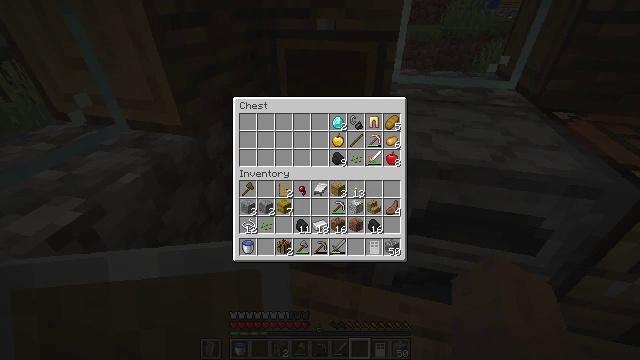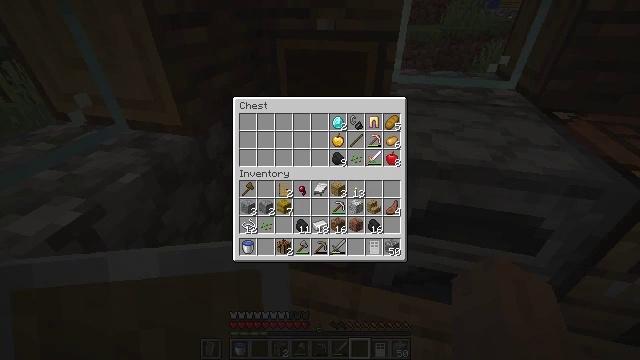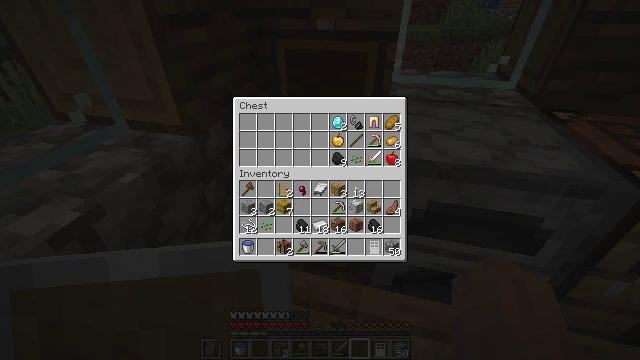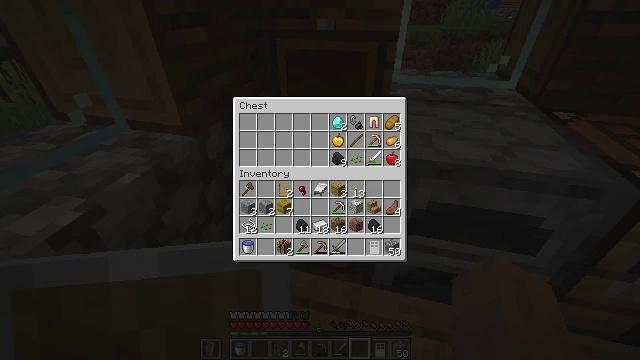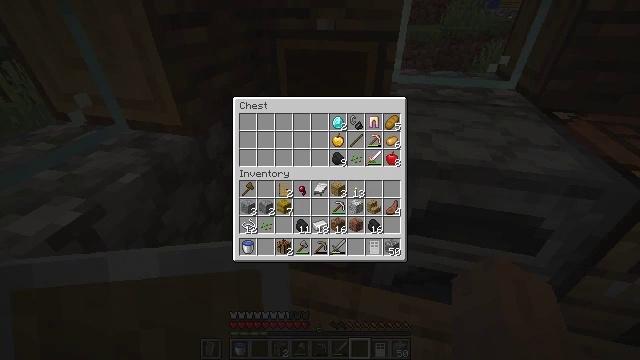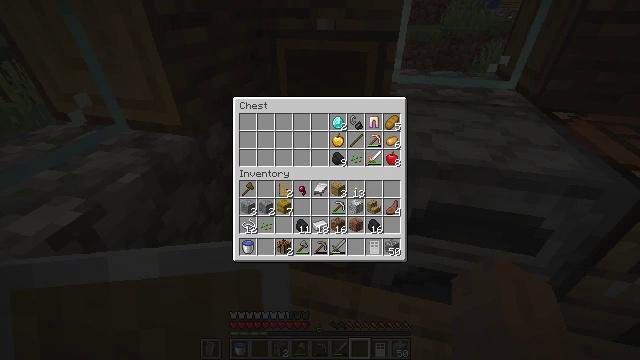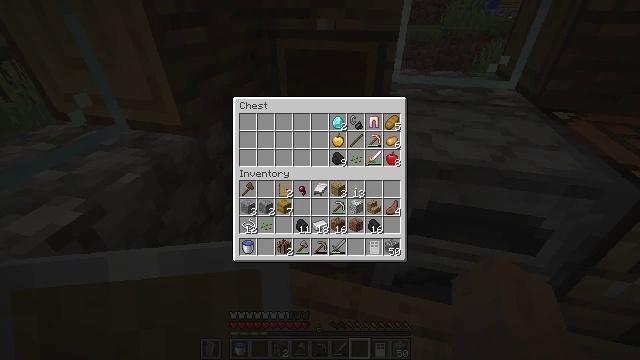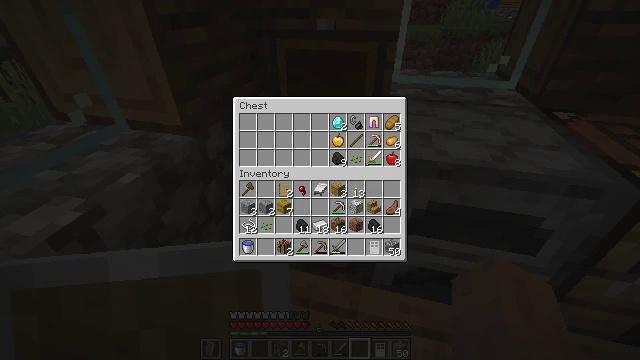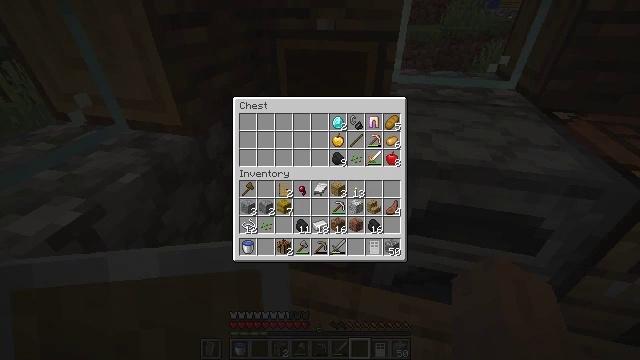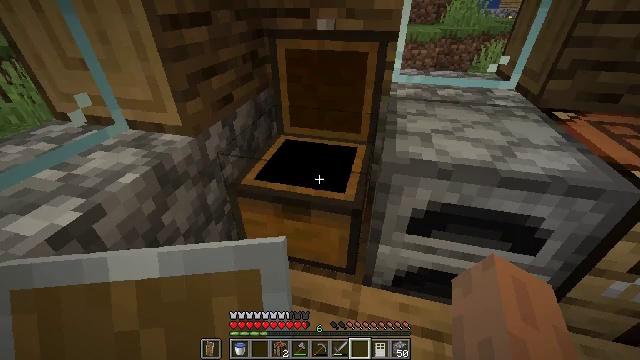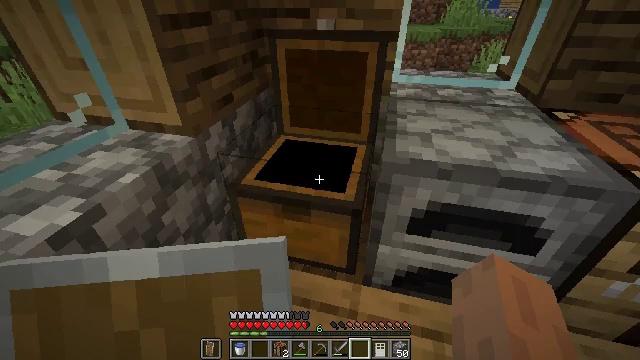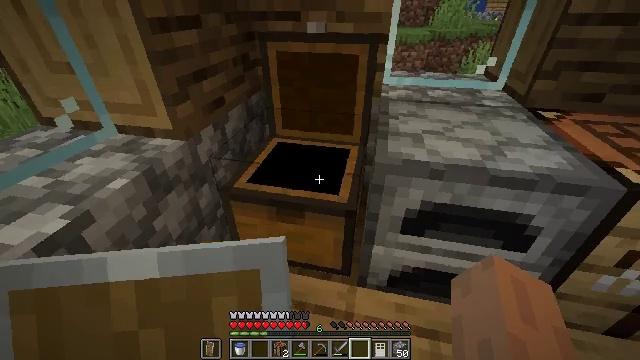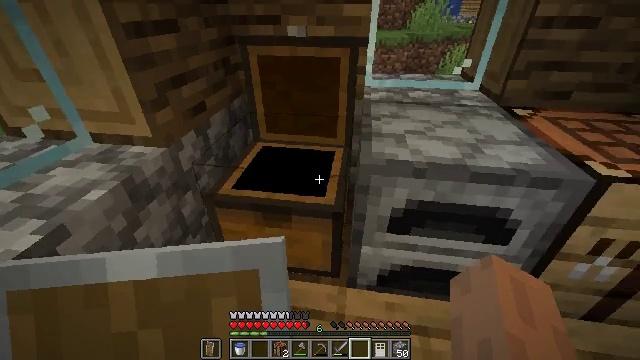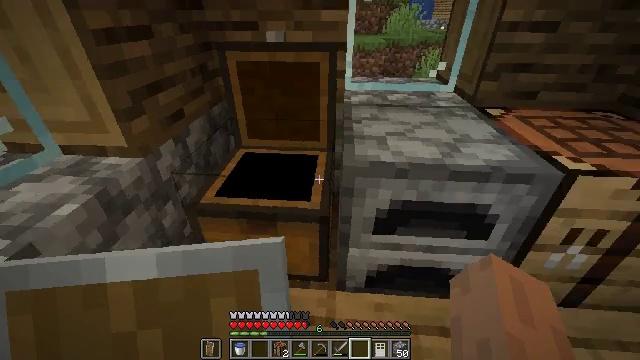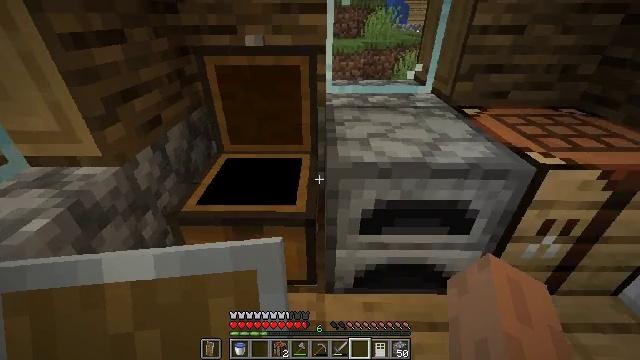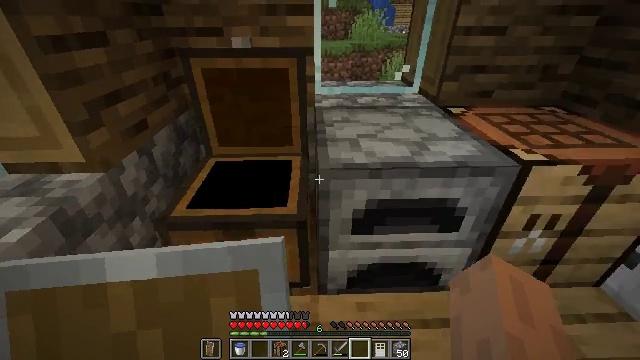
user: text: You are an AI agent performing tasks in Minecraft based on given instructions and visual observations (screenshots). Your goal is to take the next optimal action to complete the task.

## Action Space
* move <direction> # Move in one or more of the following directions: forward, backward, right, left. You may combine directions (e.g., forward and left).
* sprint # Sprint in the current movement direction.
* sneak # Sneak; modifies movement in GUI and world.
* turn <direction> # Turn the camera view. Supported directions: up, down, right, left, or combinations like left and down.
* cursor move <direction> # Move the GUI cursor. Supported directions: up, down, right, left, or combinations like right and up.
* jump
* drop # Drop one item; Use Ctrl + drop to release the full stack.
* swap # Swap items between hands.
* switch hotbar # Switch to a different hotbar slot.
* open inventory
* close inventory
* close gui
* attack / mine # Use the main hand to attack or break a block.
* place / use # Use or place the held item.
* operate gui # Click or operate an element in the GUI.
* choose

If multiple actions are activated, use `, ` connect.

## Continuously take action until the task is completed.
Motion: motion action
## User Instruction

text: Craft a loom.
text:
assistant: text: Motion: no_op
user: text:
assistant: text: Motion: no_op
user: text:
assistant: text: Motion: no_op
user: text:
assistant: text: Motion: turn right
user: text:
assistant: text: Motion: turn right
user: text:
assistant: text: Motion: no_op
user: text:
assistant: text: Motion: no_op
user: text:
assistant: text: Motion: no_op
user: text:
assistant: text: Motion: close inventory
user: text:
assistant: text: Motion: close inventory
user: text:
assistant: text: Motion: turn right, close inventory
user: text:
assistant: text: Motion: turn right, close inventory
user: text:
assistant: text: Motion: turn right
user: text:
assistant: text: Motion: turn right
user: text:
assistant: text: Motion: turn right
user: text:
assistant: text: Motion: turn right
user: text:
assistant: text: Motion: turn right and down
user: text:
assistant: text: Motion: turn right and down
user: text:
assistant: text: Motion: no_op
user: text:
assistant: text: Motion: no_op
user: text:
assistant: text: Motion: use / place
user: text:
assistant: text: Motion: use / place
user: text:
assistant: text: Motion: use / place
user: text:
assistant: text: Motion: use / place
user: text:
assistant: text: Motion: no_op
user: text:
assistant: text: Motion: no_op
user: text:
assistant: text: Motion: no_op
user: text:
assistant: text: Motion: no_op
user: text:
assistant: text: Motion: no_op
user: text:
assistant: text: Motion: no_op